Question: I have paste the details as below,
The detailed requirements are here:

'''
Sno Column A Column B Column C Formula
1 0 -1 Yrs 0.963190184 100000
2 1-4 Yrs 0.992394232 96319 (B1 * C1 (default value 100000)) =C2
3 5 - 9 Yrs 0.994964922 95586 (B2 * C2 ) =C3
4 10 - 14 Yrs 0.998372661 95105 (B3 * C3 ) =C4
5 15 - 19 Yrs 0.994485603 94950
6 20- 24 Yrs 0.992903887 94427
7 25 - 29 Yrs 0.994008987 93757
8 30 - 34 Yrs 0.994041445 93195
9 35 - 39 Yrs 0.991283828 92640
10 40 - 44 Yrs 0.987141228 91832
'''
The above same formula needs to be apply for the remaining columns through a PostgreSQL query.
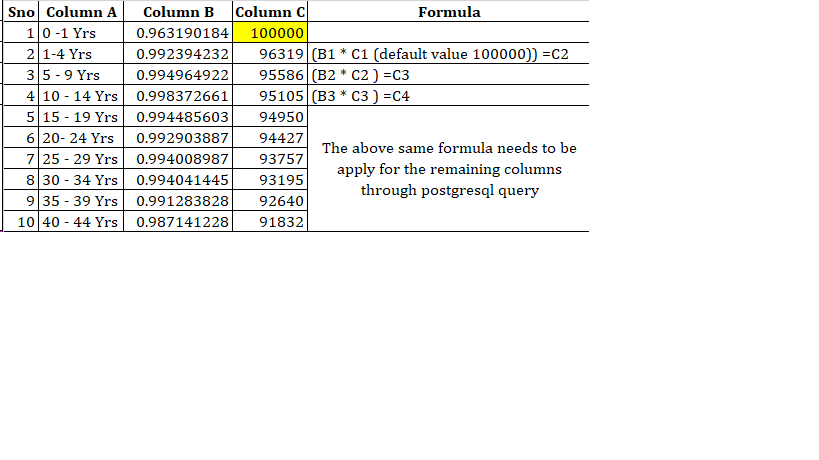
Answer: Since your basic requirement is looking back to the prior row the lag function first comes to mind. However this dos not work as the necessary value is being calculated of the fly and lag operates on the result set (prior to lag operation). So we turn to a recursive query where at each recursion we have available the just calculated on the prior recursion. This of course assumes the other columns are already loaded. We get the desired values with:
'''
with recursive demo( rno, r_colb, r_colc) as
( select 0, 1::numeric, 100000::numeric -- prime the recursion
union all
select sno, column_b, r_colb*r_colc
from test
join demo
on (sno = rno+1) -- next sno
)
select rno, r_colb, round(r_colc) r_colc
from demo ;
'''
That does not get to the final need - updating the table. Fortunately, Postgres supports "update ... from (subquery) where ..." structure and the subquery just basically needs to be a valid query; including the above. So we arrive at:
'''
update test
set column_c = r_colc
from (
with recursive demo( rno, r_colb, r_colc) as
( select 0, 1::numeric, 100000::numeric -- prime the recursion
union all
select sno, column_b, r_colb*r_colc
from test
join demo
on (sno = (select min(sno) -- since I do trust autogenerated ids
from test -- to actually be in perfect sequence
where sno > rno))
)
select rno, r_colb, round(r_colc) r_colc
from demo
) s
where sno = rno;
'''
See <URL> run in v9.6.
---
In response to "applied for continuous calculation", yes that is possible and actually only changing the WITH clause to prime the recursion. But first, when speaking on SQL remove IF from your vocabulary - there is no such thing. There are conditionals (where, case, when...) but .
The non-recursive query just gets the last known value then the recursive part looks at each subsequent and calculates column_c from it. To restart the calculation, just do the same. I modified the update query to do just that. See revised <URL> selecting that as the primer. This does require all new rows leave column_c null. But it should be good for any number of additional rows.
Note: The term "prime/primer" is . It is a general technical term used with a recursive CTE.
'''
update test
set column_c = r_colc
from (
with recursive demo( rno, r_colb, r_colc) as
( select sno, column_b, column_c -- prime the recursion
from test
where sno = (select max(sno)
from test
where column_c is not null
)
union all
select sno, column_b, r_colb*r_colc
from test
join demo
on (sno = (select min(sno) -- since I do trust autogenerated ids
from test -- to actually be in perfect sequence
where sno > rno))
)
select rno, r_colb, round(r_colc) r_colc
from demo
) s
'''
where sno = rno;